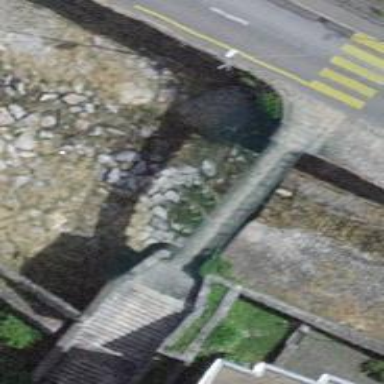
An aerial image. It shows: Set of steps on the road.